Question: I'm trying to retreive some OAuth information that I've stored using Datastore, but I'm getting this error when I'm instantiating my OAuthConsumer class:
'''
TypeError: __init__() got an unexpected keyword argument 'consumer_secret'
'''
This is also my first time experimenting with Namespace, and I'm wondering if that has something to do with it. The class is as follows:
'''
creds = OAuthConsumer('google')
class OAuthConsumer(db.Model):
'''the oauth consumer information'''
consumer_key = db.StringProperty()
consumer_secret = db.StringProperty()
def __init__(self, service):
namespace_manager.set_namespace(service)
query = db.GqlQuery('SELECT * FROM OAuthConsumer')
creds = query.get()
self.consumer_key = creds.consumer_key
self.consumer_secret = creds.consumer_secret
'''
Here's what I've got using Data Viewer:

Any ideas as to what I'm doing wrong?
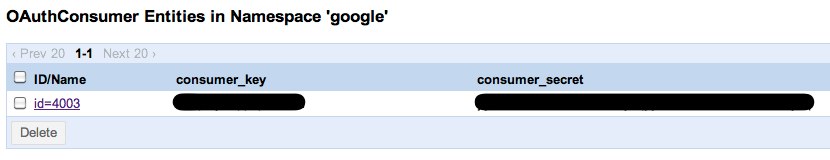
Answer: You're overriding the '__init__' method on a Datastore Model class, and you're not passing the keyword arguments through to the parent constructor (or calling it at all!).
As a general rule, you shouldn't override the constructor of a Datastore Model class. It's possible to do it right, but it's tricky, and it's far safer to provide a class method as a factory, like this:
'''
class OAuthConsumer(db.Model):
'''the oauth consumer information'''
consumer_key = db.StringProperty()
consumer_secret = db.StringProperty()
@classmethod
def new(cls, service):
namespace_manager.set_namespace(service)
query = db.GqlQuery('SELECT * FROM OAuthConsumer')
creds = query.get()
return cls(consumer_key=creds.consumer_key, consumer_secret=creds.consumer_secret)
creds = OAuthConsumer('google')
'''
Your code is more than a little odd for a couple of reasons, though:
- -